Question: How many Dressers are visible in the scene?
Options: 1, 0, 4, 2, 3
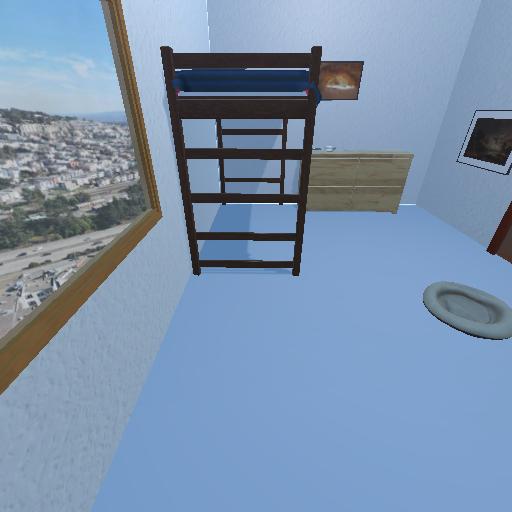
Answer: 1